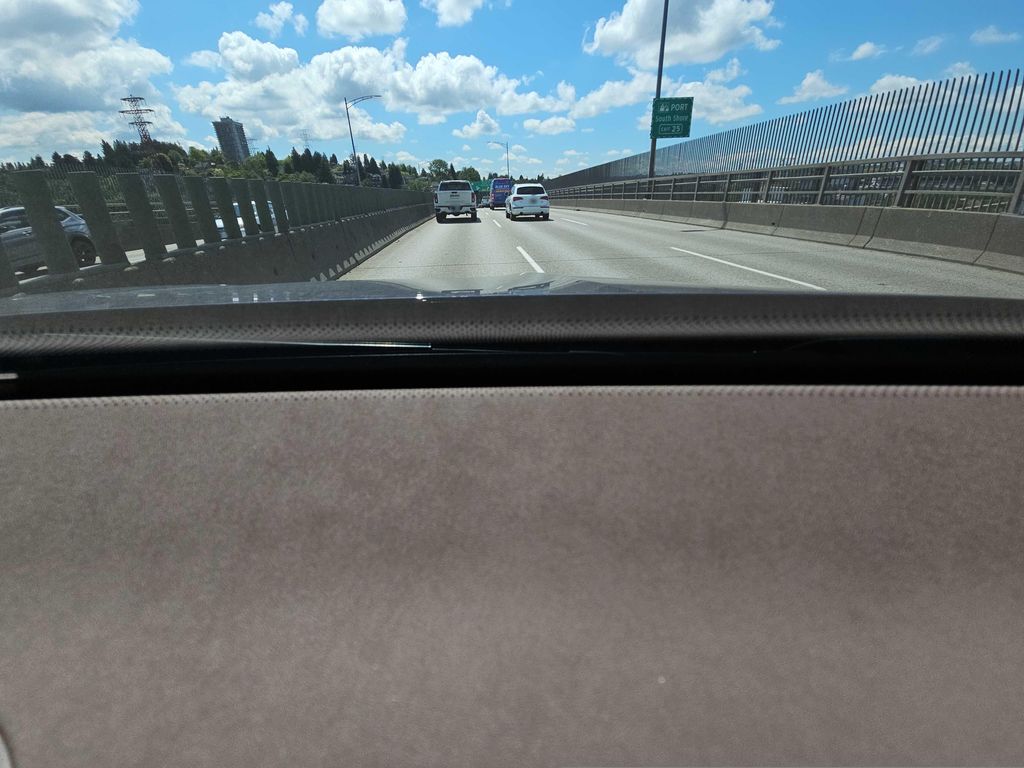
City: vancouver